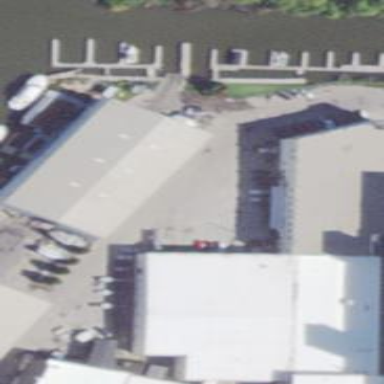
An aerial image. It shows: Gabled building with light gray roof.